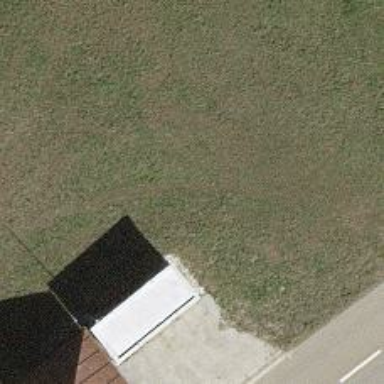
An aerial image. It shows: Bus stop along the road.